Interaction volume radius: 5 \u00c5
Interaction volume height: 10 \u00c5
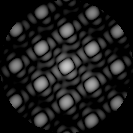
Disorder parameter: 0.02205